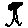
Label: tree